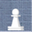
Piece: wP